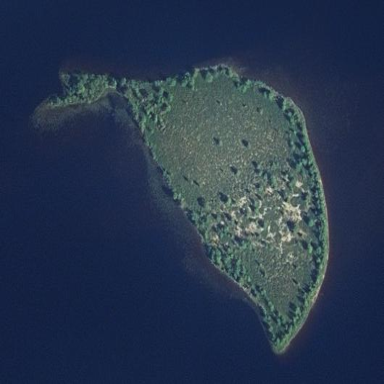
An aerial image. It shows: Image showing island.